RGB frame:
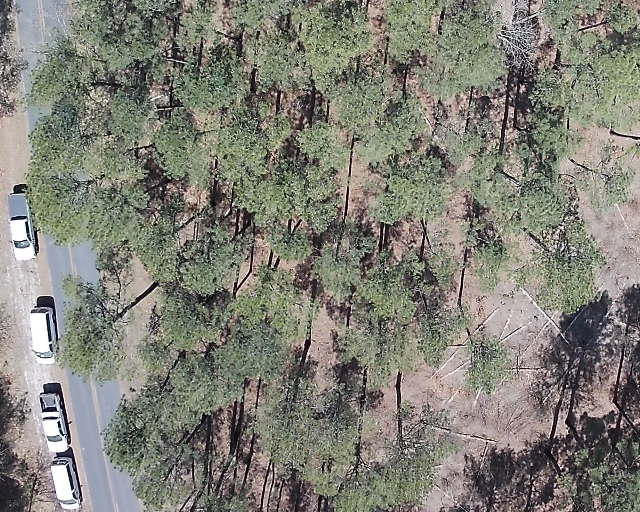
Thermal frame:
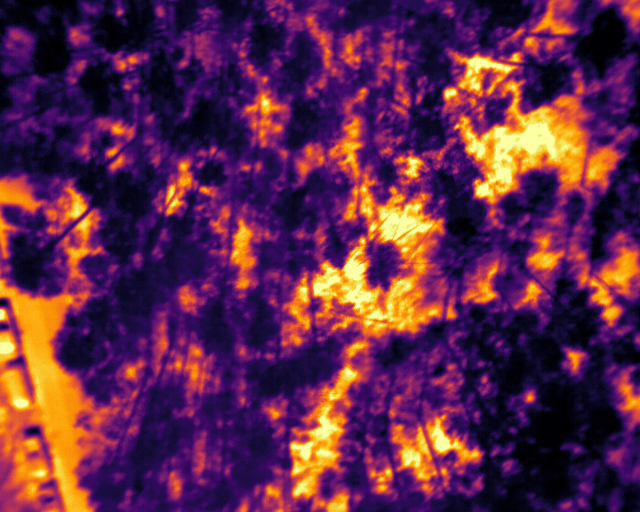
Captured: 2026-02-27 02:36:47
Pixels at or above 80 °C: 0 (fraction of frame: 0)